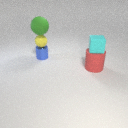
large red rubber cylinder below small cyan rubber cube